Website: bh-photo
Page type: store-pickup
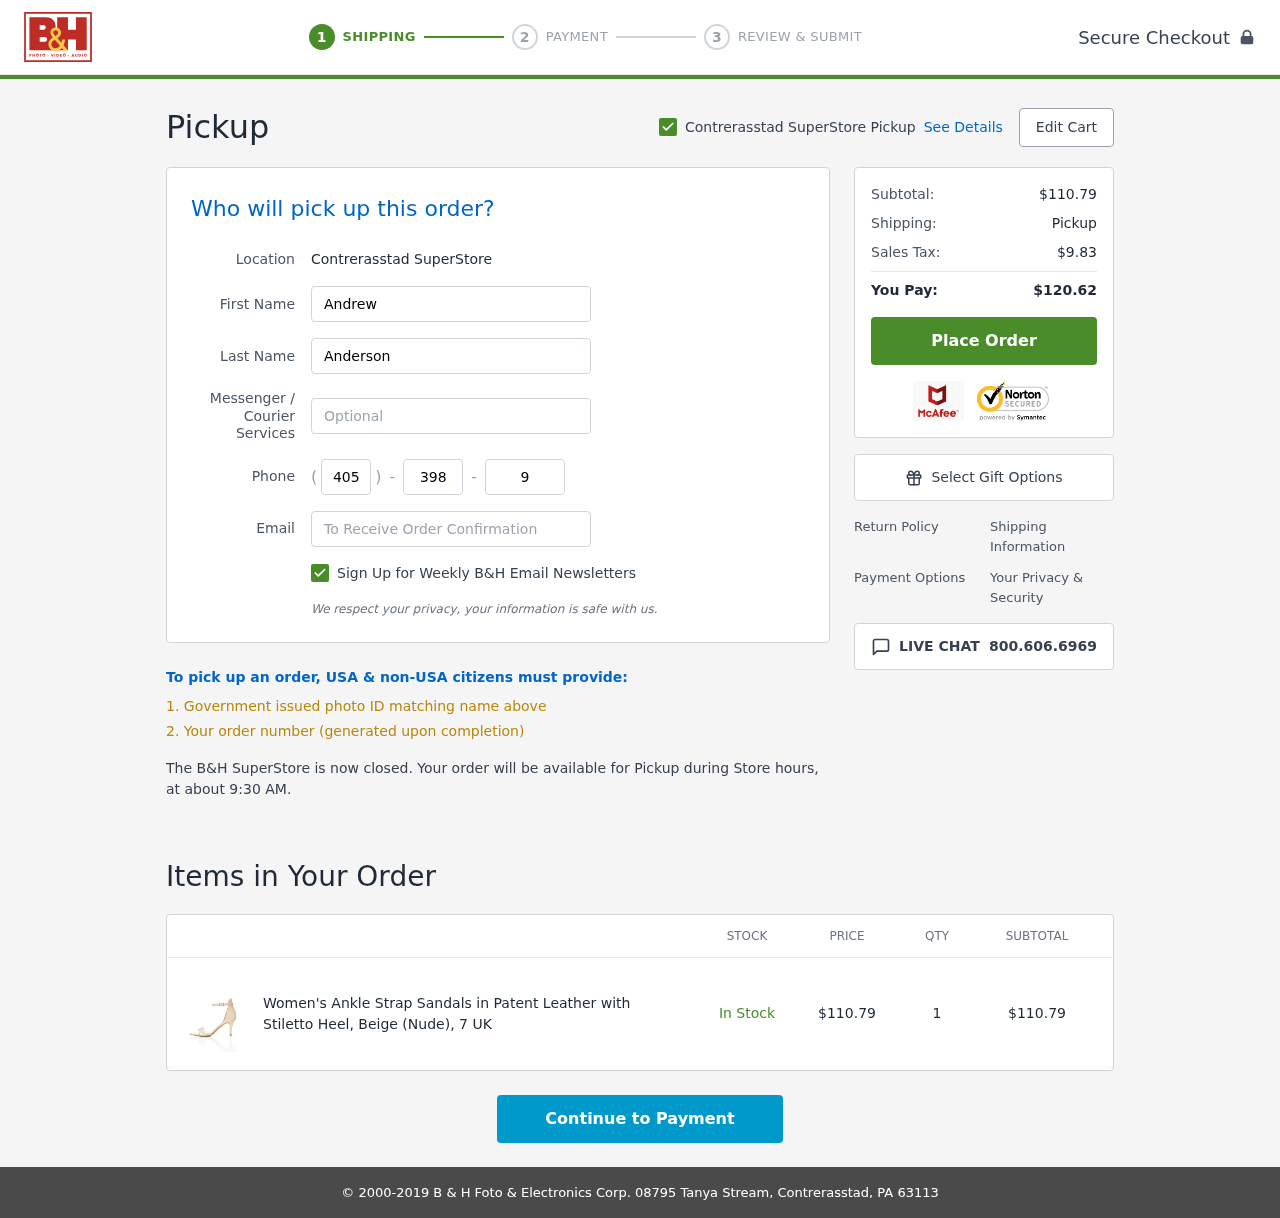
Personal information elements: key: PII_EMAIL
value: aanderson@yahoo.com
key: PII_FIRSTNAME
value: Andrew
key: PII_LASTNAME
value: Anderson
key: PII_LOCATION1_CITY
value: Contrerasstad SuperStore Pickup
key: PII_LOCATION1_CITY
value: Contrerasstad SuperStore
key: PII_PHONE_AREA
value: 405
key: PII_PHONE_PREFIX
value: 398
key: PII_PHONE_SUFFIX
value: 9303
Product elements: key: PRODUCT1_NAME
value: Women's Ankle Strap Sandals in Patent Leather with Stiletto Heel, Beige (Nude), 7 UK
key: PRODUCT1_PRICE
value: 110.79
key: PRODUCT1_QUANTITY
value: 1
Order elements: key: ORDER_SUBTOTAL
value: $110.79
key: ORDER_TAX
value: $9.83
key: ORDER_TOTAL
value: $120.62